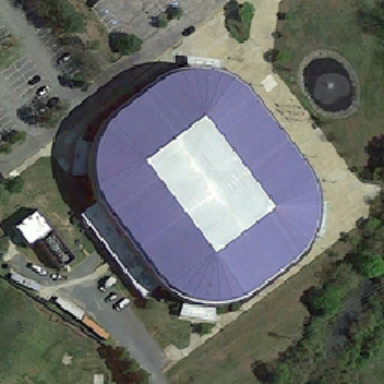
There are three cars at the entrance of the purple circle convention center and a parking lot nearby .